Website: lowes
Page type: billing-address
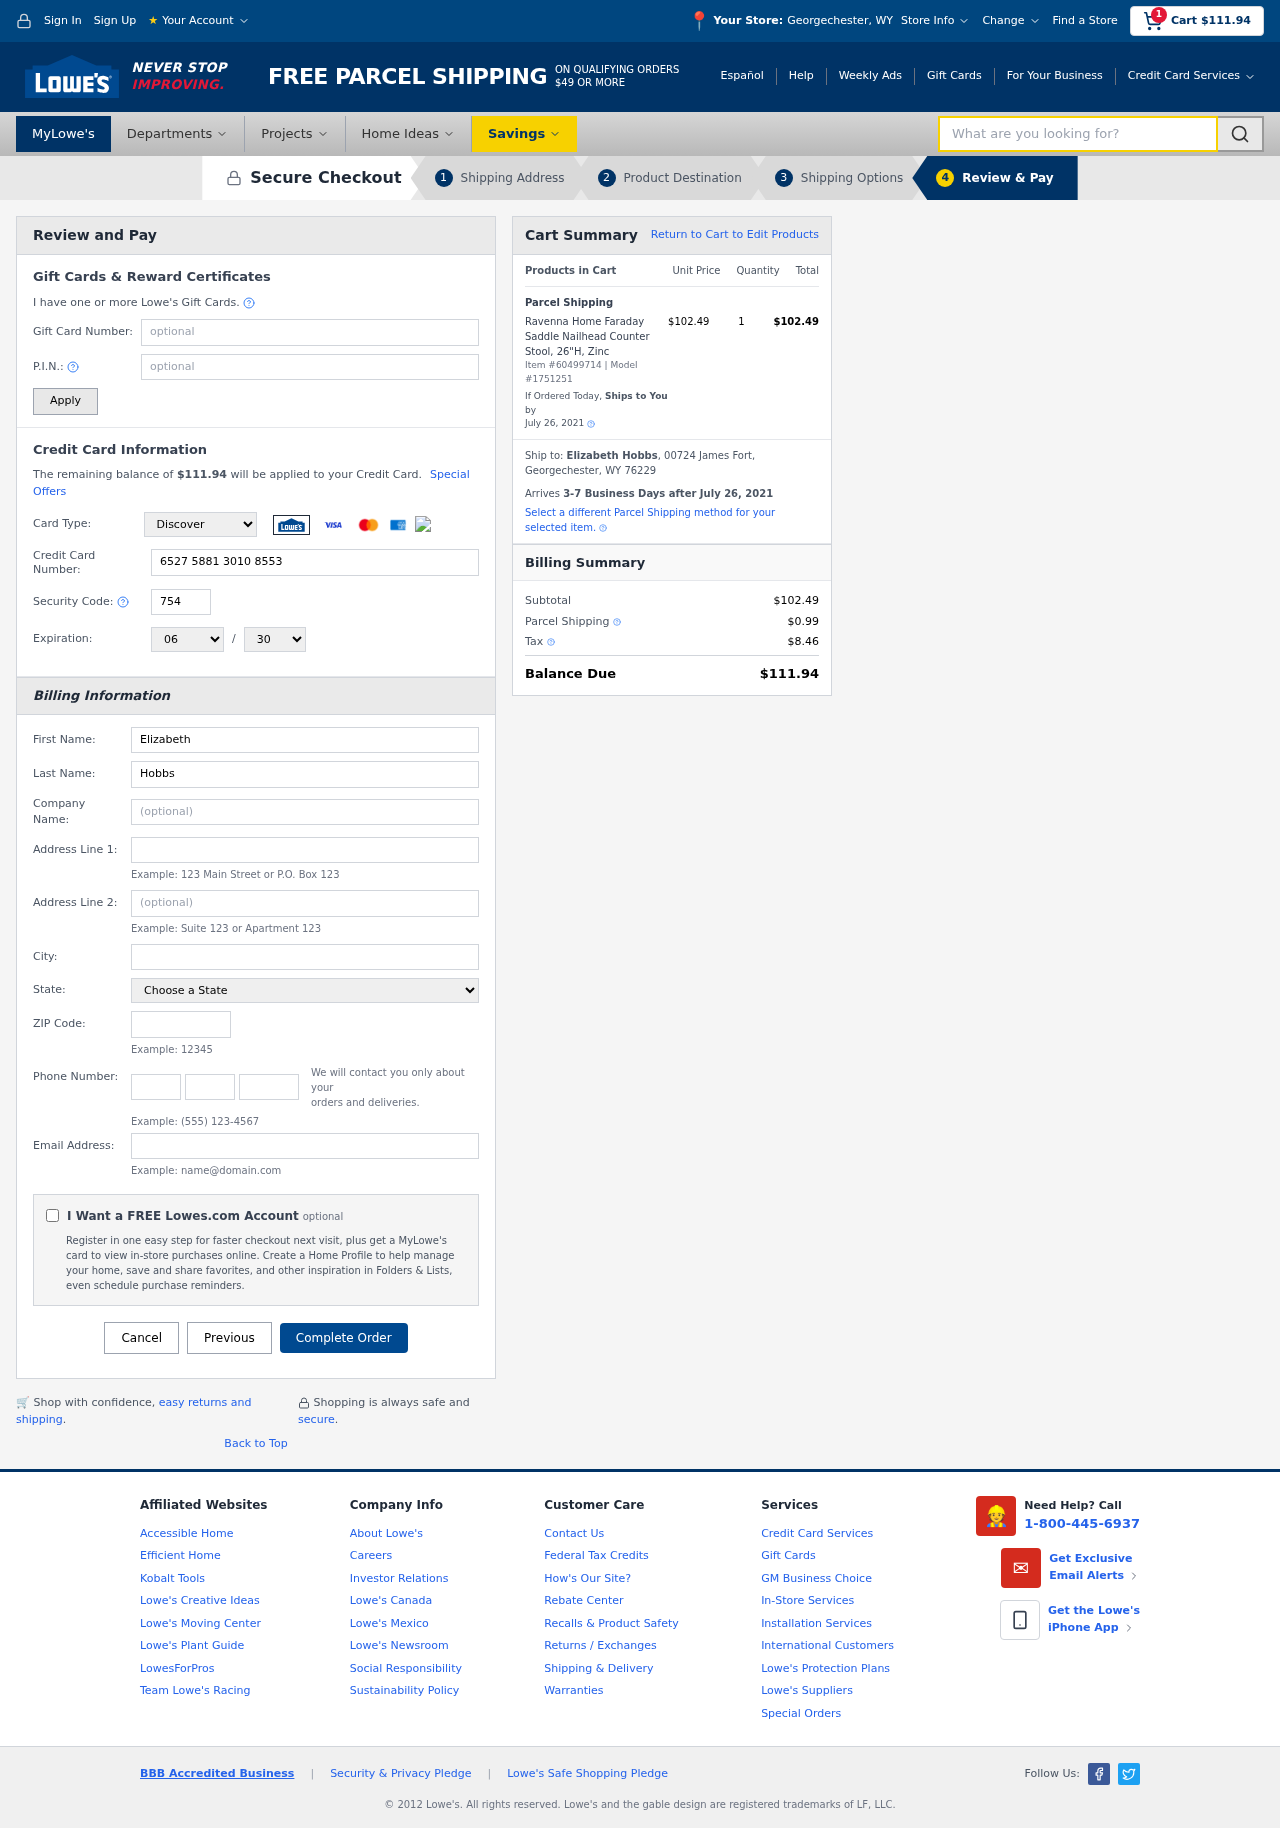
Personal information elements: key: PII_CARD_CVV
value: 754
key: PII_CARD_EXPIRY_MONTH
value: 06
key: PII_CARD_EXPIRY_YEAR
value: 30
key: PII_CARD_NUMBER
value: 6527 5881 3010 8553
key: PII_CARD_TYPE
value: Discover
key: PII_CITY
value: Georgechester
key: PII_CITY_STATE
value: Georgechester, WY
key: PII_EMAIL
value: elizabeth_hobbs@gmail.com
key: PII_FIRSTNAME
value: Elizabeth
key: PII_FULLNAME
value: Elizabeth Hobbs
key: PII_LASTNAME
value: Hobbs
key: PII_PHONE_AREA
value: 283
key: PII_PHONE_PREFIX
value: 618
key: PII_PHONE_SUFFIX
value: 6118
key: PII_POSTCODE
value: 76229
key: PII_STATE
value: Wyoming
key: PII_STREET
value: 00724 James Fort
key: PII_CITY_STATE_ZIP
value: Georgechester, WY 76229
Product elements: key: PRODUCT1_NAME
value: Ravenna Home Faraday Saddle Nailhead Counter Stool, 26"H, Zinc
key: PRODUCT1_PRICE
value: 102.49
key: PRODUCT1_QUANTITY
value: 1
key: PRODUCT_ITEM_NUMBER
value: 60499714
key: PRODUCT_MODEL_NUMBER
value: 1751251
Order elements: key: ORDER_SUBTOTAL
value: $111.94
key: ORDER_TOTAL
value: $111.94
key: ORDER_SHIPPING_DATE
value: July 26, 2021
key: ORDER_SUBTOTAL
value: $102.49
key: ORDER_DELIVERY_DATE
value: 3-7 Business Days after July 26, 2021
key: ORDER_SHIPPING_DATE2
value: July 26, 2021
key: ORDER_SUBTOTAL2
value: $102.49
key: ORDER_SHIPPING_COST
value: $0.99
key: ORDER_TAX
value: $8.46
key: ORDER_TOTAL2
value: $111.94
Search elements: key: HEADER_SEARCH
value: What are you looking for?